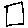
Label: square